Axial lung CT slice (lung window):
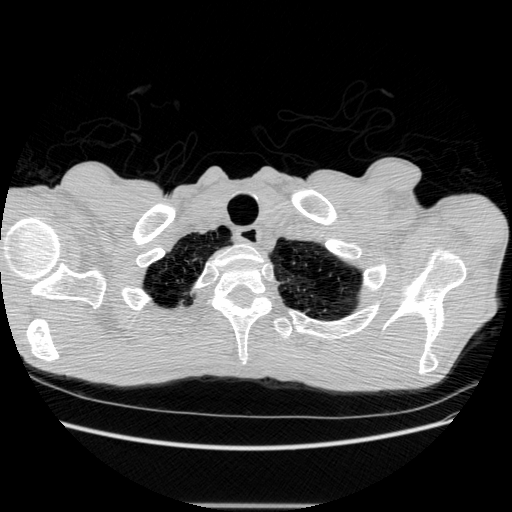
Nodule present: no